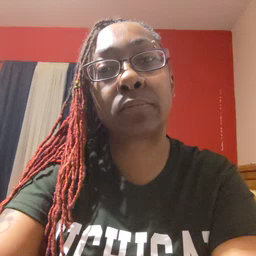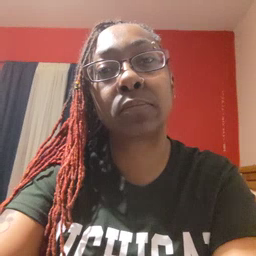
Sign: food